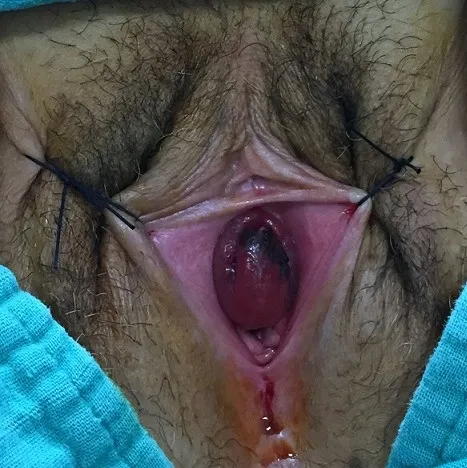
Polypoid mass arising from the terminal urethra.
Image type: medical_photograph (other_medical_photograph)